Question: There are 2 lisbox. One contains the price of retail product and second contains the quantities of a retail product.

The user can add as many items as he wants. So the number of items is not limited. I want that when a new item is added**,** code automatically calculates the Total Cash. By multiplying all the items from their quantity list and add them.
Thanks in Advance.
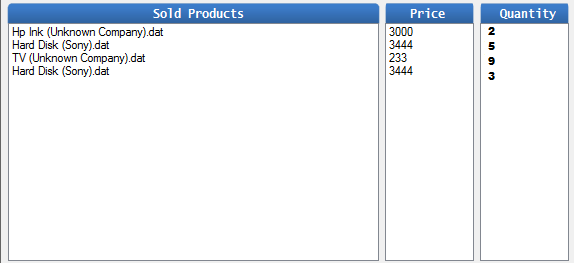
Answer: The simpliest solution is to loop the listbox the contains the price. The index of quantity is equal to the index of price. Right?
'''
' this holds the value for the total amount
Dim totalAmount As Integer = 0
' loops the listbox to all items
For a As Integer = 0 To ListBox1.Items.Count - 1
totalAmount = totalAmount + (CInt(ListBox1.Items(a).ToString) * CInt(ListBox2.Items(a).ToString))
Next
MsgBox(totalAmount)
'''